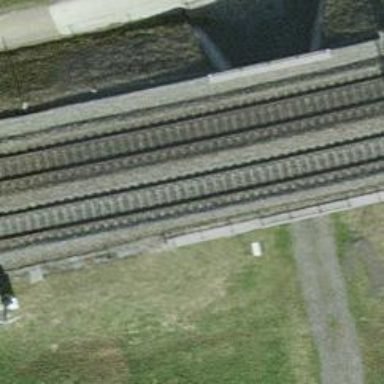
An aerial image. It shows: Railway bridge with electrified tracks and single contact line.